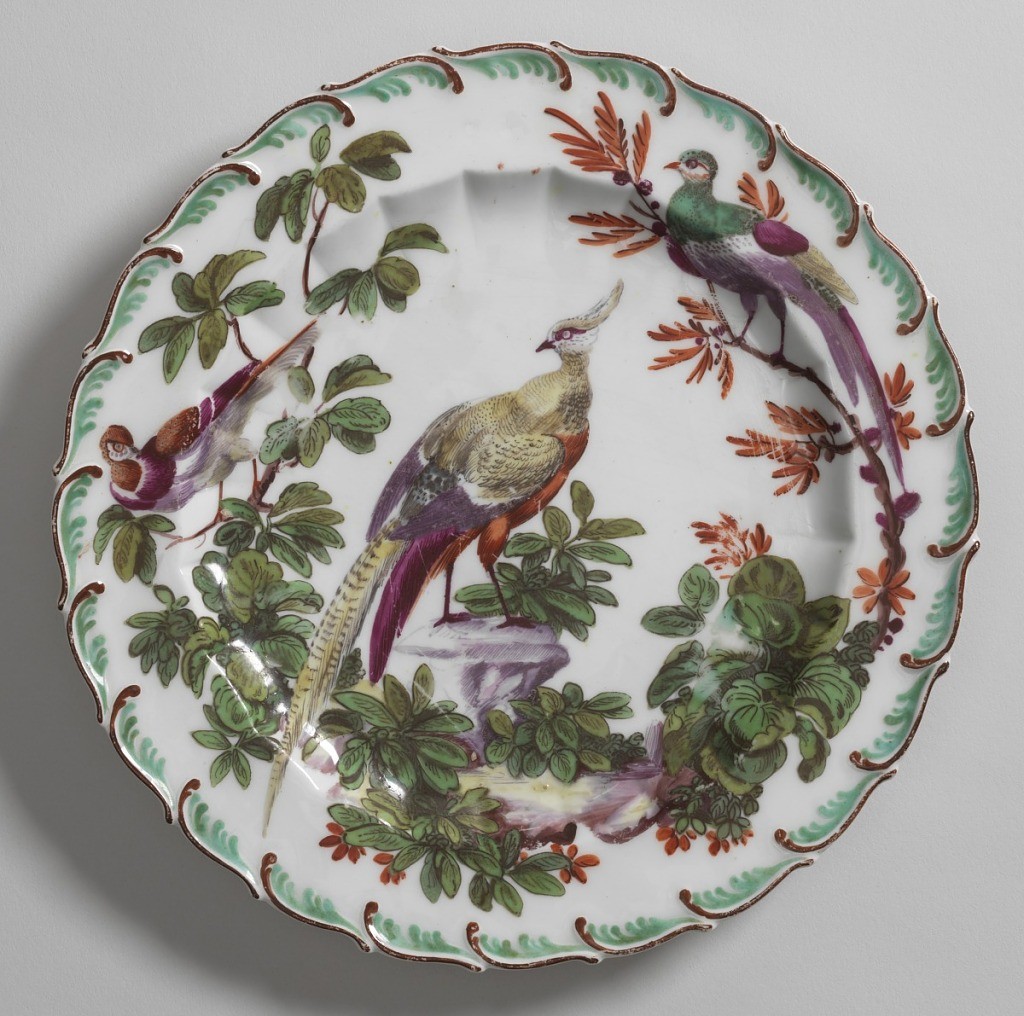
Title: Plate with "Disheveled Birds" (One of Thirteen)
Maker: Chelsea Porcelain Manufactory, English, 1745 – 1784
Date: ca. 1758–1769
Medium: soft paste porcelain, vitreous enamel
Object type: plate
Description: Scalloped edge with green feather motif. Fluted cavetto. At center, a tropical bird.